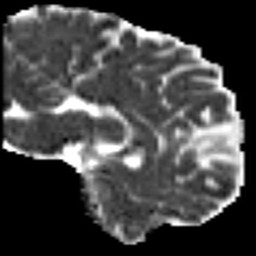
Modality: MD
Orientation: sagittal
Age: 25
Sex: male
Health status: healthy
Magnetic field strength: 3 T
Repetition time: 8.4 s
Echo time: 0.0926 s